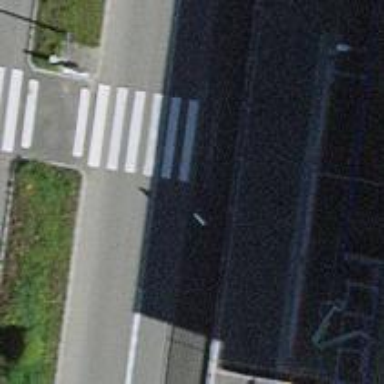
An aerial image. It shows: Uncontrolled zebra crossing with central island.